Question: What is the delivery issue?
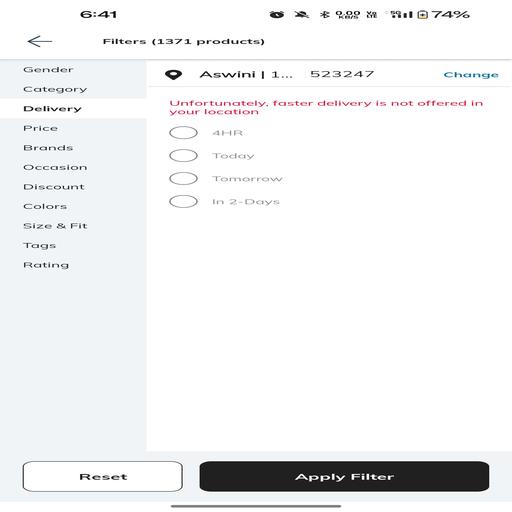
Answer: Faster delivery not offered